Question: I have an extremely large dataset with customer numbers and we cannot just use a '=IF(E3=160248, "YES", "NO")' to tag a particular customer number of 160248 with YES or NO. Instead, I would like to use VBA code to lookup Customer_Number in column E and return a YES or NO in the corresponding row in Column AG, called Incorporated_160248. I have not done an If then clause in VBA, so I have no idea where to start. Please note, each month the data set can change. One month it could be 4,000 entries and the next 3,500, so that has to be dynamic. Any thoughts?

'''
Sub TagTryco()
Dim CN As Integer, result As String
CN = Range("E:E").Value
If CN = 160248 Then
result = "YES"
Else
result = "NO"
End If
Range("AG:AG").Value = result
End Sub
'''
I get a Compile error: Wrong number of arguments or invalid property assignment.
This CODE Works now:
'''
Sub TagTryco()
Dim listLength
listLength = Worksheets("ILS_Import").Cells(Rows.Count, "E").End(xlUp).Row - 1
Dim i As Integer
For i = 2 To listLength + 2
If Worksheets("ILS_Import").Range("E" & i) = 160248 Then
Worksheets("ILS_Import").Range("AG" & i) = "Yes"
Else
Worksheets("ILS_Import").Range("AG" & i) = "No"
End If
Next
End Sub
'''
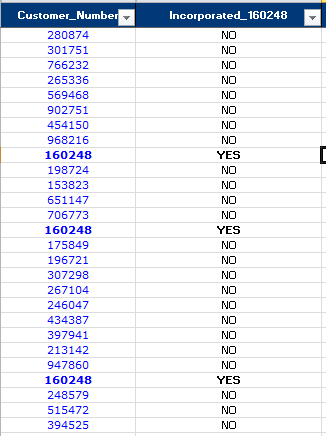
Answer: To know how many entries you have:
'''
dim listLength
listlength = Sheet1.Cells(Rows.Count, "E").End(xlUp).Row - 1 'I assumed column E, starting at row 2
'''
You need to loop from row 2 to the row 2 + listLength, check the cell in column E, and check if it is equal to your number:
'''
dim i as integer
for i = 2 to listLength + 2
If Range("E" & i) = 160248 Then
Range("AG" & i) = "Yes"
Else
Range("AG" & i) = "No"
End If
Next
'''
If you wish to scan for different numbers you can adapt the code to use a value from a cell in which you enter that number, OR use an inputbox to enter the number you want to look for, or something else. This code was not tested.
If you want to use the column name you assigned instead of AG (which is safer) you can use something along the lines of:
'''
= Range("Incorporated_160248")(i+1)
'''
Instead, which gives the column with an offset of i. Should bring you to the right cell.